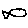
Label: fish